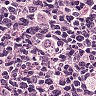
Metastatic tissue present: no